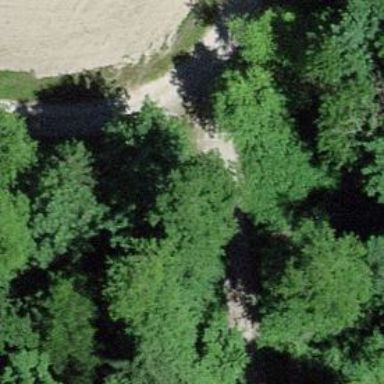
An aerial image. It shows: Unpaved track with grade2 tracktype.